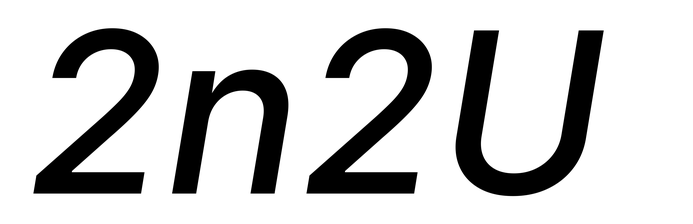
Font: Inter-Italic_Medium_Italic